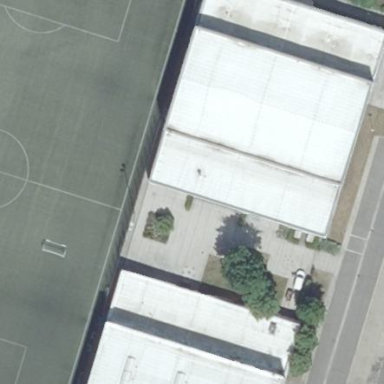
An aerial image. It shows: Sports center building.